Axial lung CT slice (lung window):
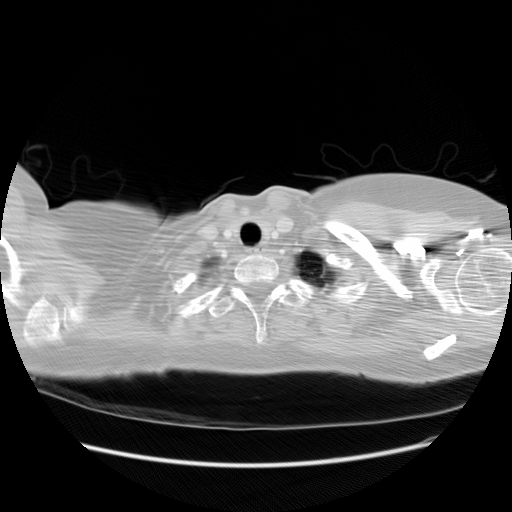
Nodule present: no